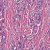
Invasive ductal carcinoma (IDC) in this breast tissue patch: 1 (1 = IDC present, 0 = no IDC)